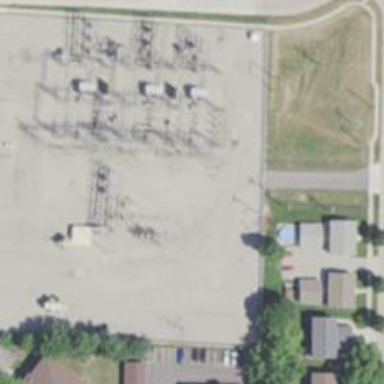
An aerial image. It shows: Power substation.